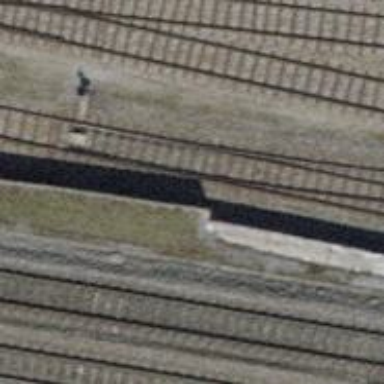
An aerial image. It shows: Railway switch.